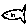
Label: fish